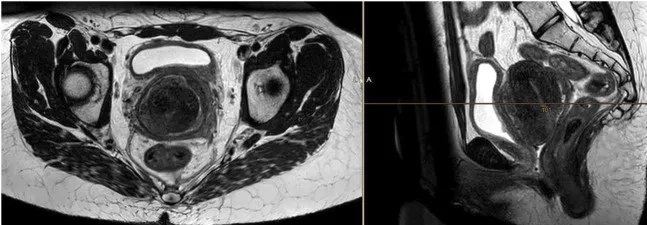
MRI confirming a partial tumor response 1 month after completion of radiotherapy at a dose of 59.4 Gy in 33 fractions. The treatment response was obvious, however incomplete.
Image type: radiology (mri)